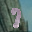
Label: 7